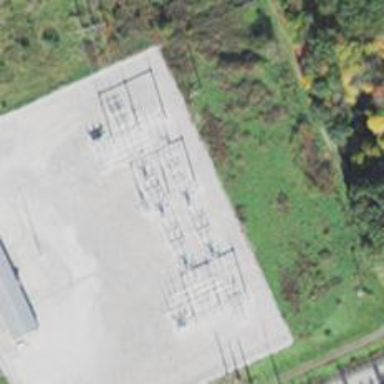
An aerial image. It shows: Switch used for power control.